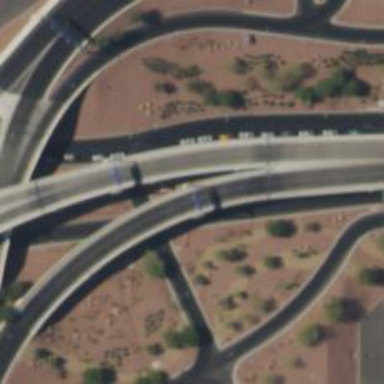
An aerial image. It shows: Primary_link highway crossing bridge.